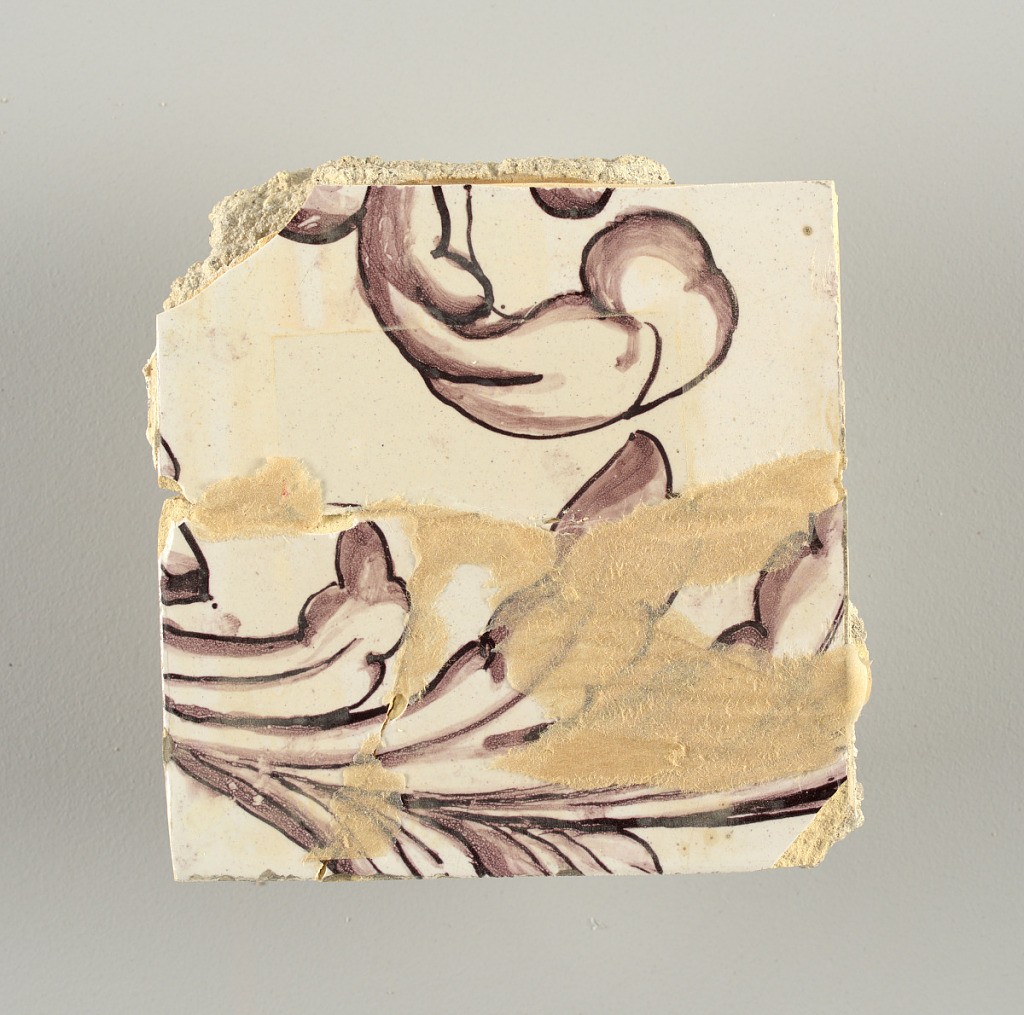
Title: Wall facing
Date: ca. 1725
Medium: tin-glazed earthenware, underglaze
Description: Two vertical rectangles, twenty-three tiles high.  A) Nine tiles wide at top; seven tiles wide at bottom.  B) Ten and one-half tiles wide.

Arabesque design of foliage.  A) with centered figure of Justice under a canopy.  B) with centered urn.